Aerial crown-view tile of a tropical tree (Barro Colorado Island, Panama), acquired 20250217:
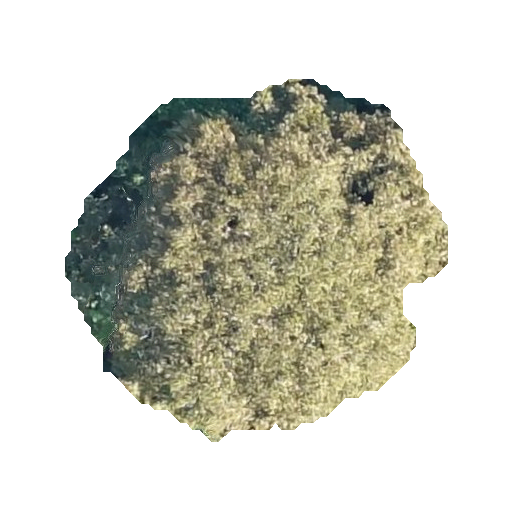
Species: Dipteryx oleifera
GBIF accepted scientific name: Dipteryx oleifera
Crown area: 146.321 m²